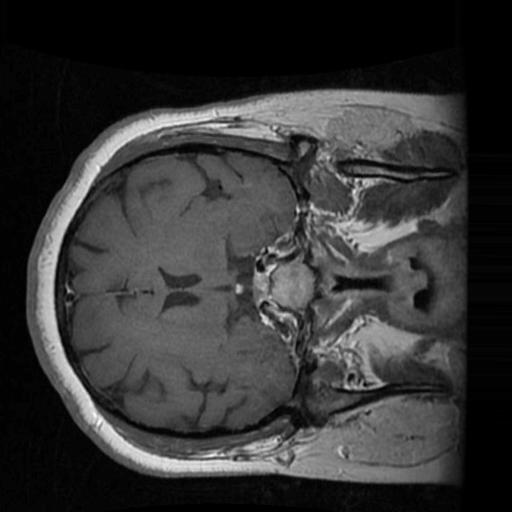
Label: brain_tumor